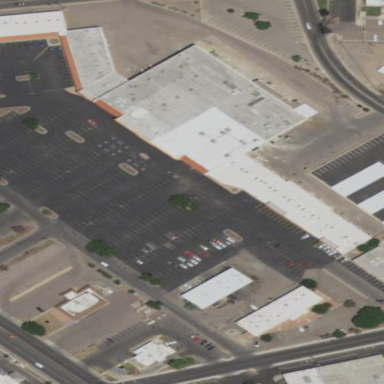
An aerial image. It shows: Retail area.